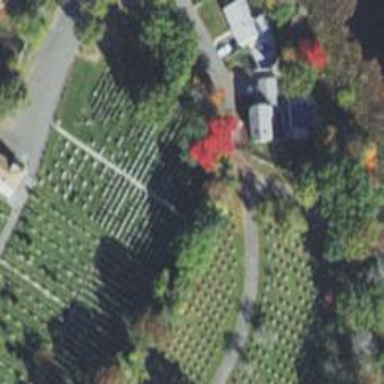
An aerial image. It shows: Cemetery that holds historical significance.